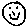
Label: smiley face